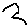
Label: bird